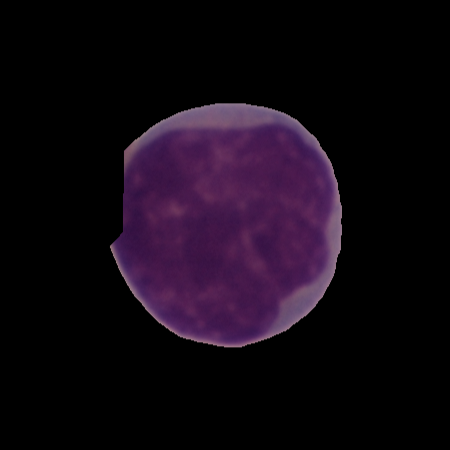
Label: cancer